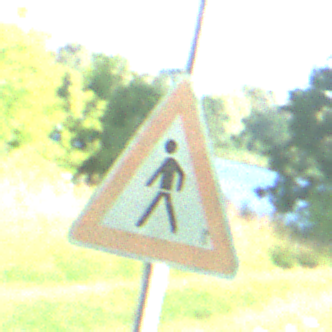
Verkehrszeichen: FussgaengerRechts
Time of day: MorningAfternoon
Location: Outdoor (Nature)
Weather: Clear
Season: NotSpecified
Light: Natural